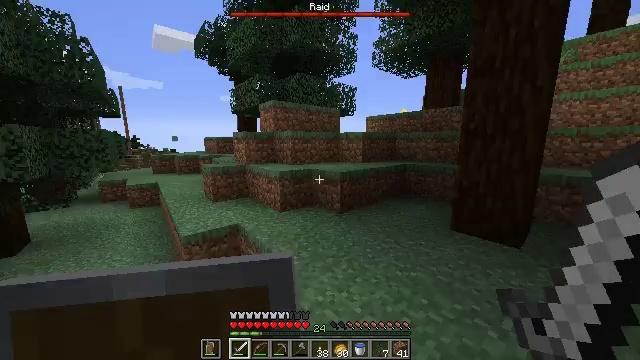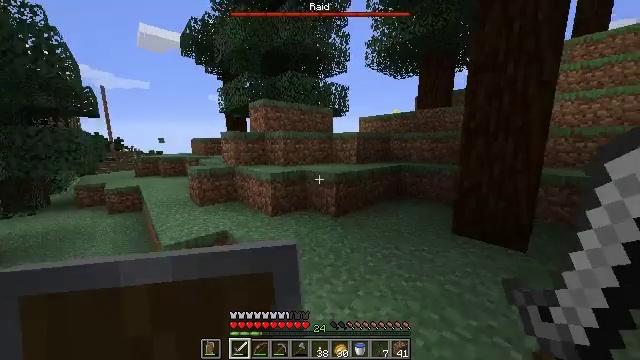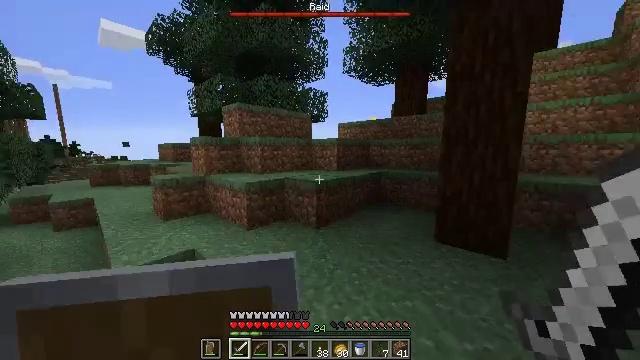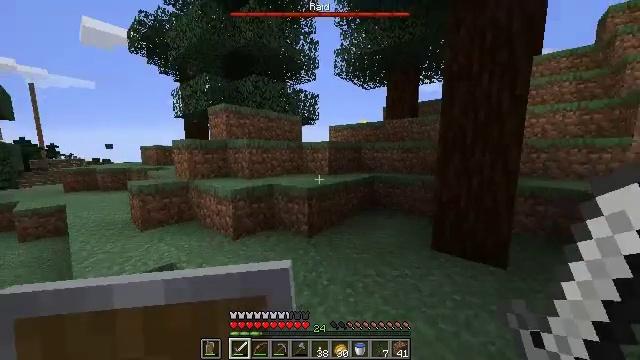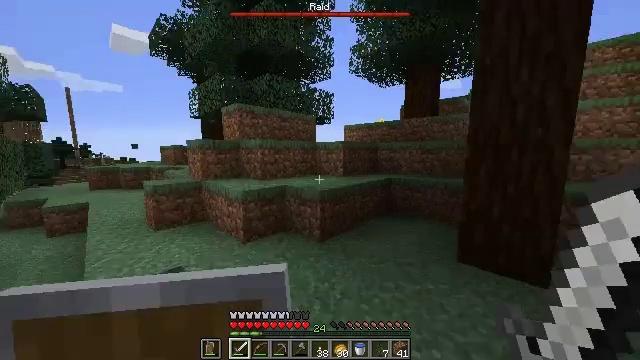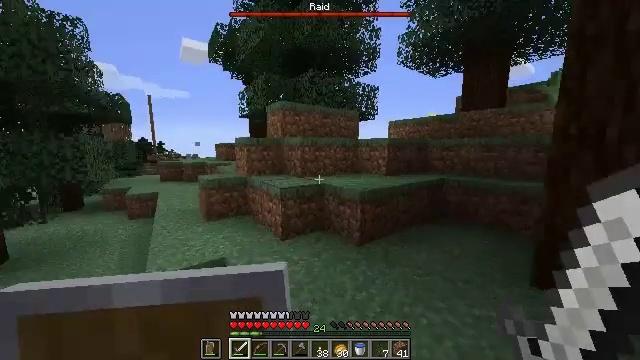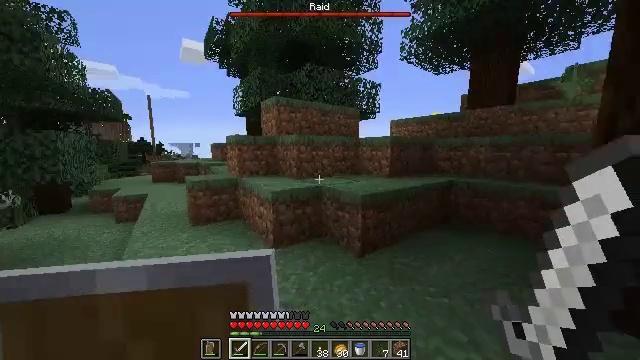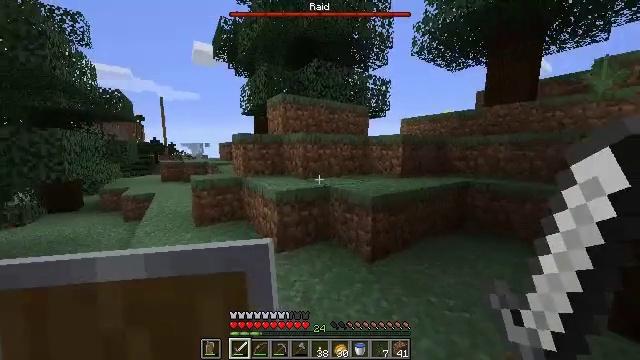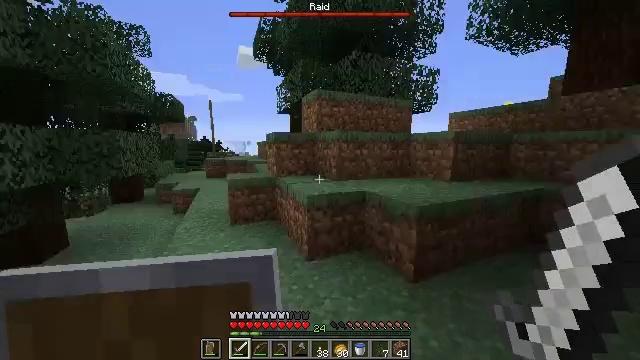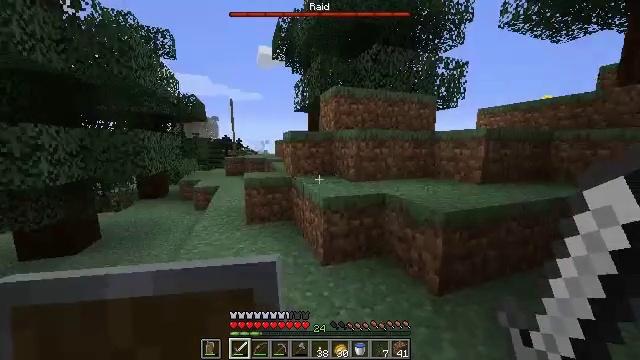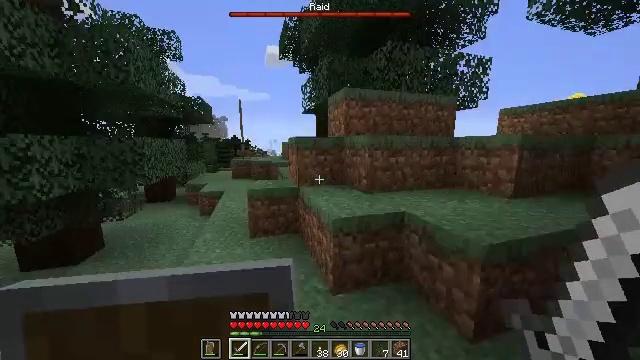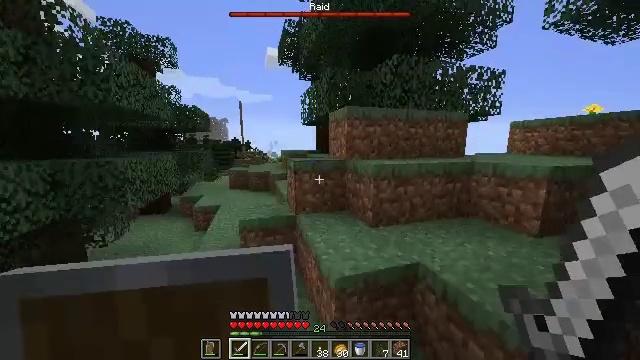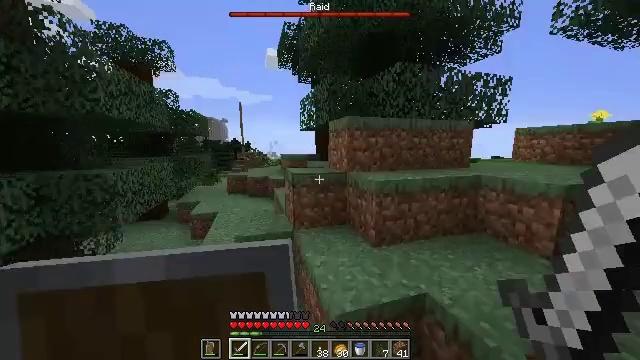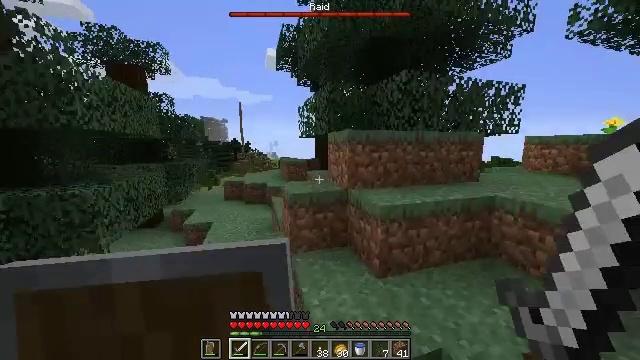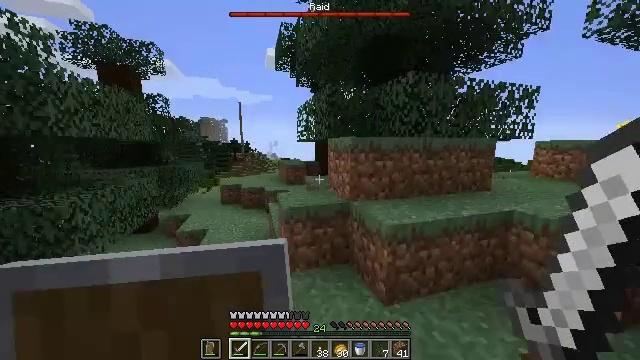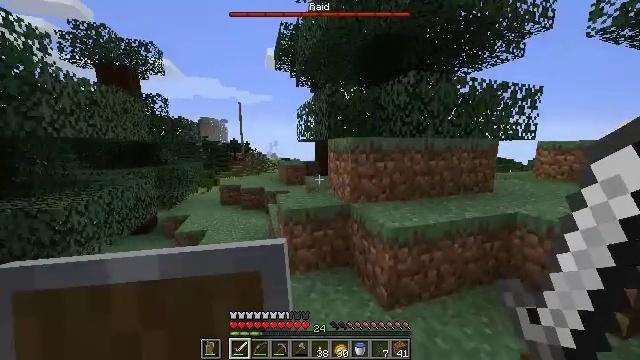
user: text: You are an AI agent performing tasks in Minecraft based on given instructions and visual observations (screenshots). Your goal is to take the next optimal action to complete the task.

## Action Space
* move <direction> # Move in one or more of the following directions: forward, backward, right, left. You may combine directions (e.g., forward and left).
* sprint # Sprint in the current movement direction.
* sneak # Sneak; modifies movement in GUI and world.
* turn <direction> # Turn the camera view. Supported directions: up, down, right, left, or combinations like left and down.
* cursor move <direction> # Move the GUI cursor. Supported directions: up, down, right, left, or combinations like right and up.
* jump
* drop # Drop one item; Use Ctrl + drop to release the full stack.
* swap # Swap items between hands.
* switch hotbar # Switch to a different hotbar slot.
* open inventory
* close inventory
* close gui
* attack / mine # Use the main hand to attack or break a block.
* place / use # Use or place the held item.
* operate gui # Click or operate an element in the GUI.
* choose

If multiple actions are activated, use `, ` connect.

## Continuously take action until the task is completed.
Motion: motion action
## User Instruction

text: Dig up the grass block for dirt.
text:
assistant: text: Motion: move forward, sprint, turn right
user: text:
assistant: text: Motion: move forward, turn right and up
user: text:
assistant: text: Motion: move forward, turn right
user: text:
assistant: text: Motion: move forward, turn left
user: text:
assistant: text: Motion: move forward, turn left
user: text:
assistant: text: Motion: move forward
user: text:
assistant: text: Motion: move forward, turn left
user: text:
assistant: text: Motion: move forward, turn left
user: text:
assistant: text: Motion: move forward, turn left
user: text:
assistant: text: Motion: move forward, turn left, jump
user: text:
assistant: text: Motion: move forward, jump
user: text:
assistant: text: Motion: move forward, jump
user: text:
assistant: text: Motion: move forward, jump
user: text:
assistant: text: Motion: move forward, jump
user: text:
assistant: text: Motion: move forward
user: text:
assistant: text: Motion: move forward
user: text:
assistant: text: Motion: move forward
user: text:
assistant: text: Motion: move forward
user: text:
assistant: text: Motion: move forward
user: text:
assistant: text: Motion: move forward, turn left
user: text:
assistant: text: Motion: move forward, turn left, jump
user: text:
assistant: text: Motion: move forward, turn left and down, jump
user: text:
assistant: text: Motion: move forward, turn left and down, jump
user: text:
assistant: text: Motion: move forward, turn left and down
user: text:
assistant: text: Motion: move forward, turn down
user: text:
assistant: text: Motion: move forward
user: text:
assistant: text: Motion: move forward, turn right
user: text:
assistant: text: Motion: move forward, turn right
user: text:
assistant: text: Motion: move forward, turn right and up
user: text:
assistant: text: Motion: move forward, sprint, turn right